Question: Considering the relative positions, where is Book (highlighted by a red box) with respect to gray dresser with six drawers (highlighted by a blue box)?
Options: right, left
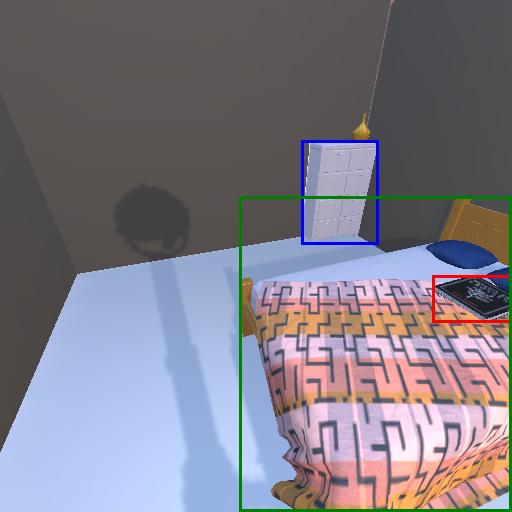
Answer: right